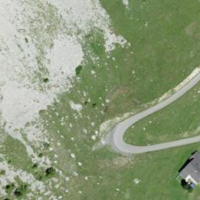
EUNIS habitat code: 23
Species observed at this site:
Lanius collurio
Eryngium alpinum
Jynx torquilla
Hyles gallii